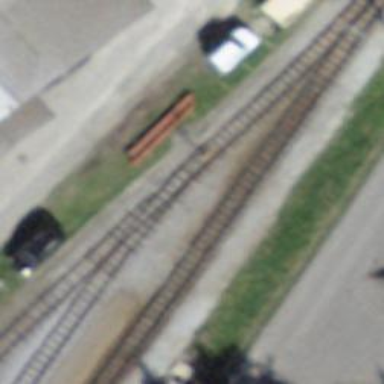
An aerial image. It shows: Railway switch.